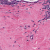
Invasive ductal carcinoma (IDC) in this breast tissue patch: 0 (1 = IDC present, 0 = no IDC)